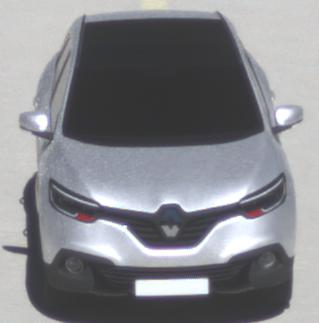
Make: Renault
Model: Kadjar ENERGY TCe 130
Detailed model: Kadjar
Model produced from: 2015/05
Model produced until: 2018/08
Doors: 5
Color: white
Road condition: dry road
Daytime: midday
Contrast: high contrast